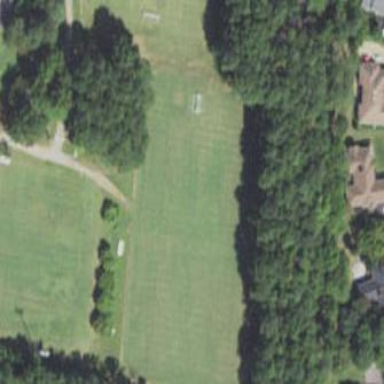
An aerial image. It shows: Soccer pitch for leisureland activities.